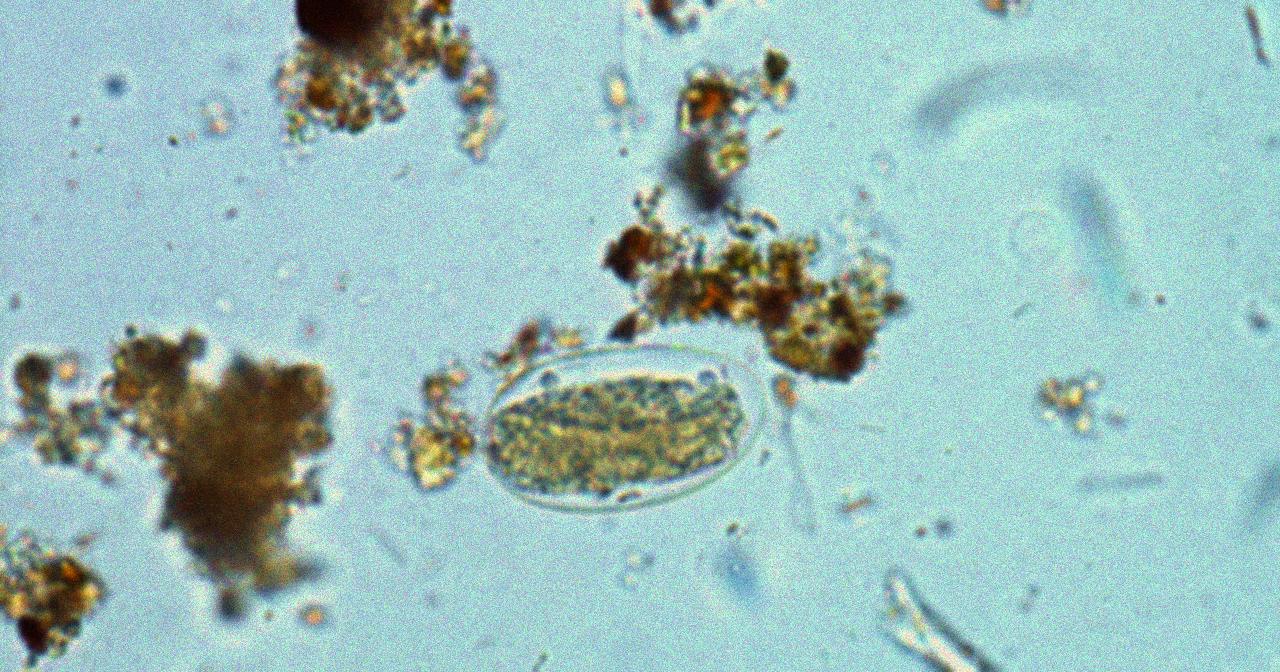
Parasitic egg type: Hookworm egg